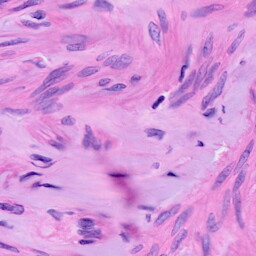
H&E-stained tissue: Ovarian